Question: or can't create the following key.
[
How to create a key gui which chracter '+' is at the top of character '=' with 'kbd' tag or something else?
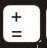
Answer: I had to give this a try using a pure-CSS solution.
So here's the HTML, only tweaked with a 'plus-equals' classname so that we can single it out with a CSS selector, and then a bunch of CSS styles to make it look like a two-line plus/equals key:
'''
kbd.plus-equals {
display: inline-block;
background: #FFF;
color: #FFF;
font-size: 1px;
border: 1px solid #999;
border-radius: 4px;
box-shadow: 1px 2px 3px #999;
width: 28px;
height: 28px;
overflow: visible;
}
kbd.plus-equals:after {
content: "+a=";
color: #666;
display: block;
font-size: 16px;
text-align: center;
line-height: 12px;
width: 16px;
position: relative;
top: 0;
left: 6px;
}
'''
'''
Please type the <kbd class='plus-equals'>+=</kbd> key.
'''
How does this work? By totally cheating!
The first set of CSS declarations hide the original "+=" content by shrinking it down to almost nothing, and then rendering it as white on a white background. They also add a nice border and box shadow so that it looks like a keyboard key.
The second set of CSS declarations inject replacement content after the original content: The replacement content has "+" and "=" on separate lines, and is carefully formatted to line up over top of the original key-shaped rectangle.
It's a hacky, cool way to make proper, clean, semantic HTML markup into something that looks like the desired result, without needing any JavaScript to clean it up after the fact.